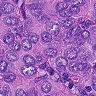
Metastatic tissue present: yes